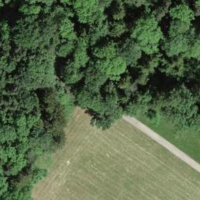
EUNIS habitat code: 41
Species observed at this site:
Melittis melissophyllum